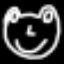
Label: frog